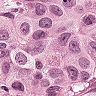
Metastatic tissue present: yes